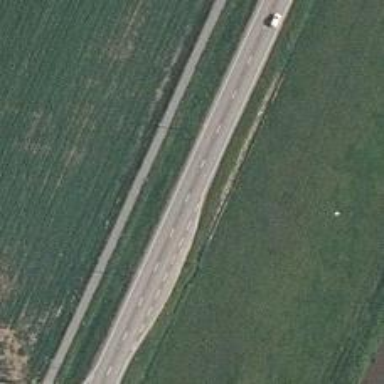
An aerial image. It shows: Asphalt road classified as primary highway.